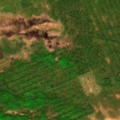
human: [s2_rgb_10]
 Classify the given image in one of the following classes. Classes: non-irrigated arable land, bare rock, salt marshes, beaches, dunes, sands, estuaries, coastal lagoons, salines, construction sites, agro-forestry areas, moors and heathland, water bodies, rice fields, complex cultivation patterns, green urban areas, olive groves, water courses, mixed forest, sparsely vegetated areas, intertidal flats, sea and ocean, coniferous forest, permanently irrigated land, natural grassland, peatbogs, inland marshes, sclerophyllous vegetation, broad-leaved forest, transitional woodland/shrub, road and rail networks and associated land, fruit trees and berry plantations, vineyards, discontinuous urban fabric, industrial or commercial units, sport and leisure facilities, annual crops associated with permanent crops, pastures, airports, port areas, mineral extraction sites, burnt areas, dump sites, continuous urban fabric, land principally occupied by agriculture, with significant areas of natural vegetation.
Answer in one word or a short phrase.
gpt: mixed forest, transitional woodland/shrub, peatbogs